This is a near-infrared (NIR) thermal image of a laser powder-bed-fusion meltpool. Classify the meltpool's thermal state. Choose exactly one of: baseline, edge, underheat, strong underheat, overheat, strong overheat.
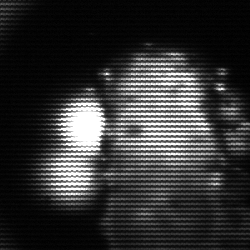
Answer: strong underheat